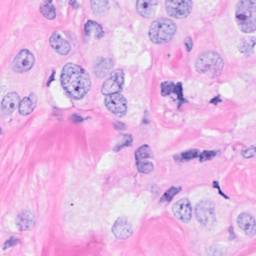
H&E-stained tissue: Breast